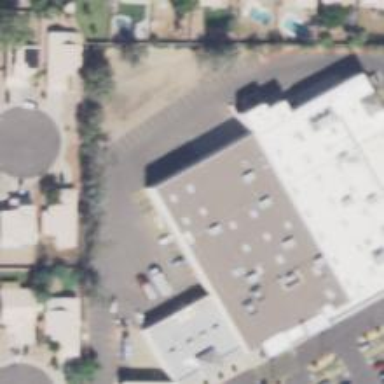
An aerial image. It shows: Retail building.